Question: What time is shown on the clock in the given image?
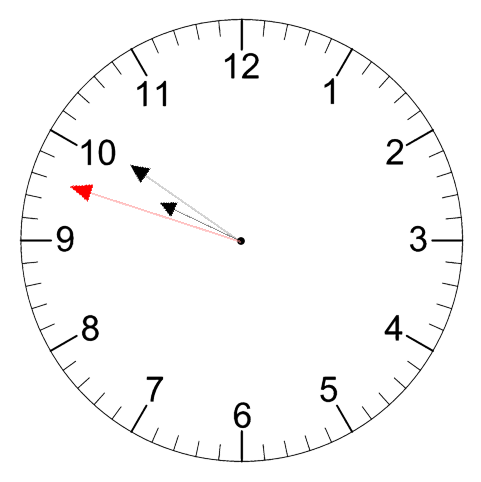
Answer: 09:50:48